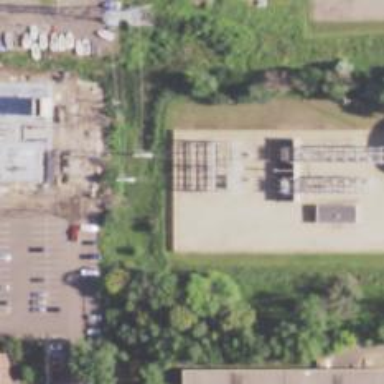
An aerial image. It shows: Power substation surrounded by fence.